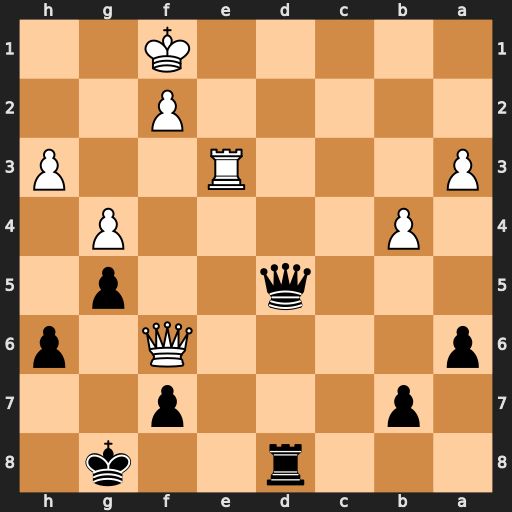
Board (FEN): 3r2k1/1p3p2/p4Q1p/3q2p1/1P4P1/P3R2P/5P2/5K2
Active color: b
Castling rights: -
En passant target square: -
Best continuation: Qh1+ Ke2 Qd1#